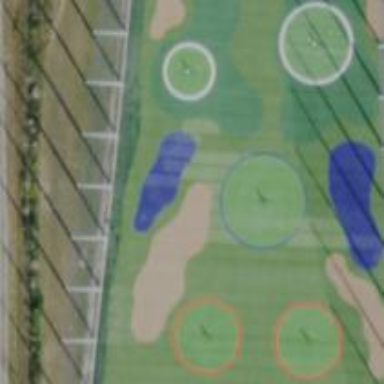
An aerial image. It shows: Driving range for golf on grass.